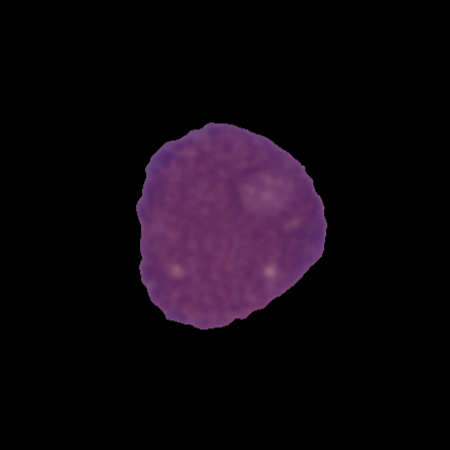
Label: cancer